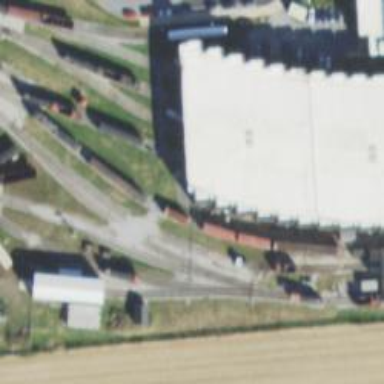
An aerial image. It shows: Preserved railway yard with rail tracks.